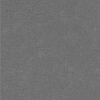
Atmospheric dust classification: dusty